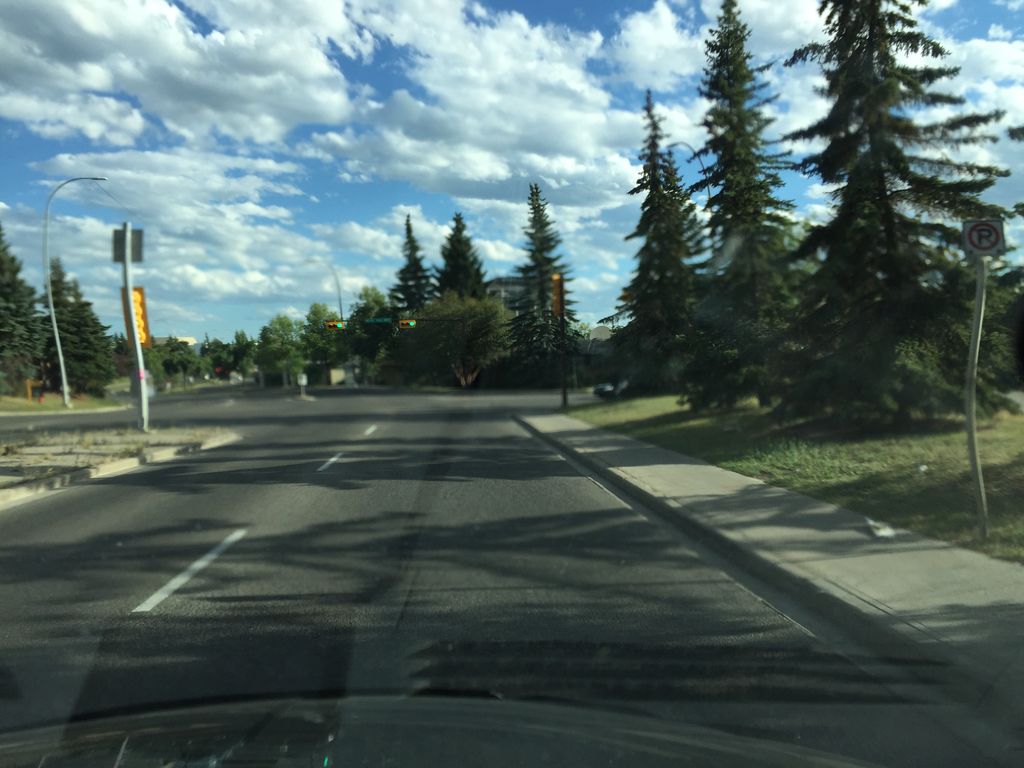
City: calgary